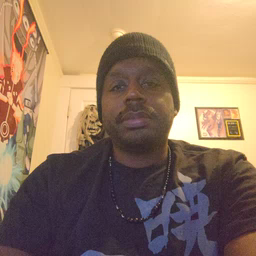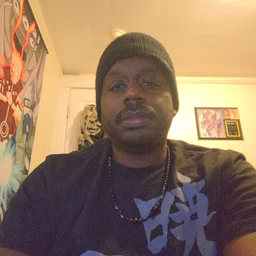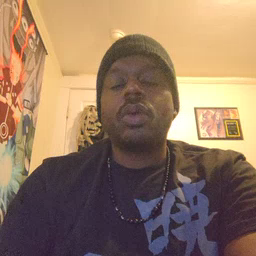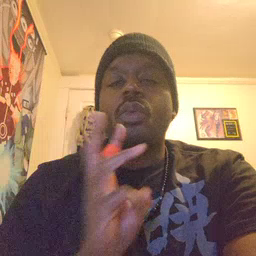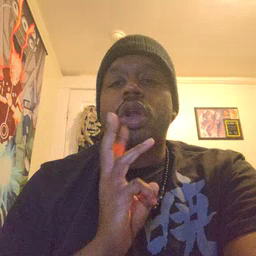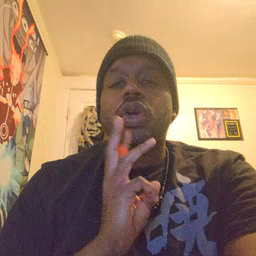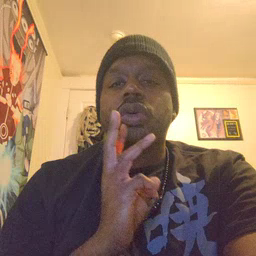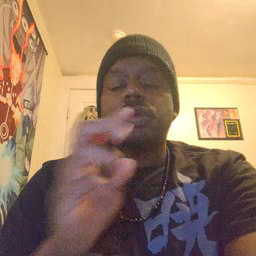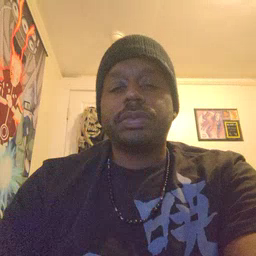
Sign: water